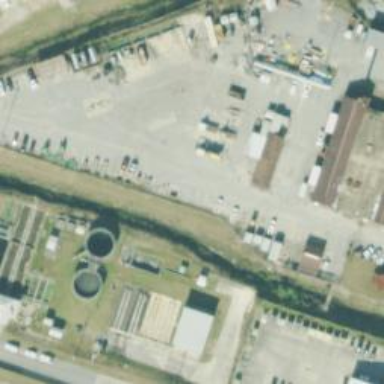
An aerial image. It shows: Industrial area with man-made wastewater plant.